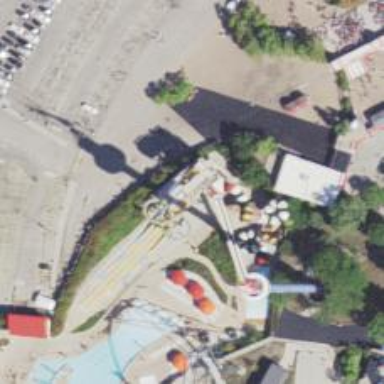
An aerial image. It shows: Water slide attraction.